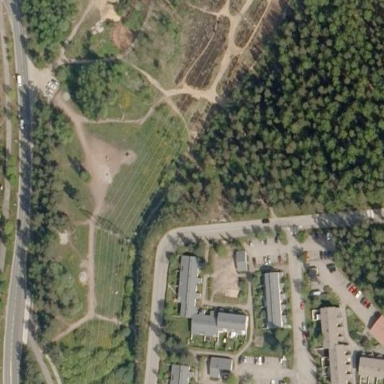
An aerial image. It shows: Dog park for leisure land.